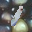
Label: 1